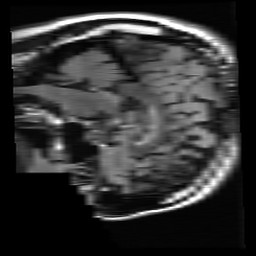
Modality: FLAIR
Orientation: sagittal
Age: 27
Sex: male
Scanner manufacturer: ge
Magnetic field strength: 3 T
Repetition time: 9 s
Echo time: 0.1248 s